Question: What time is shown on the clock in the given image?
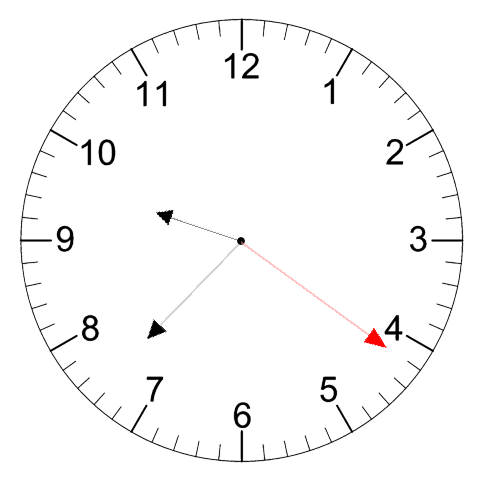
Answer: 09:37:21